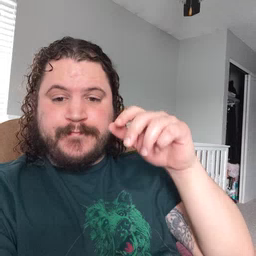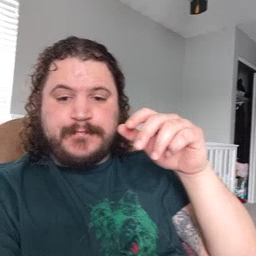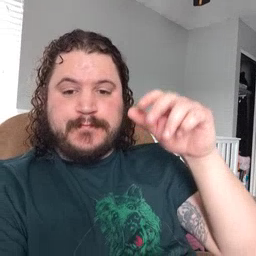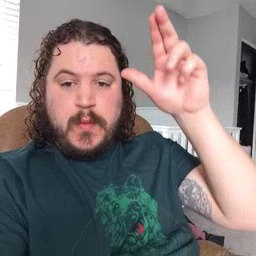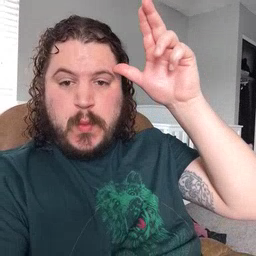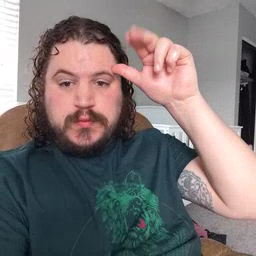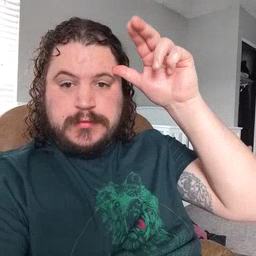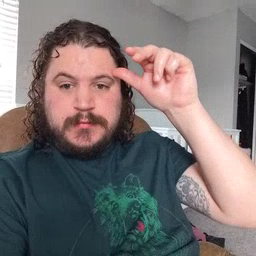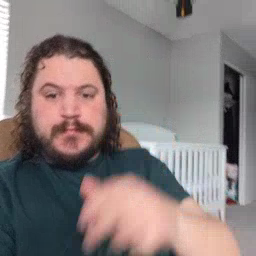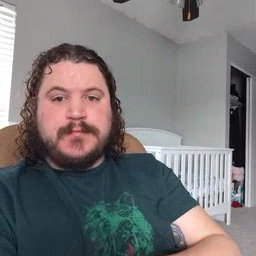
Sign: horse